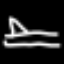
Label: airplane